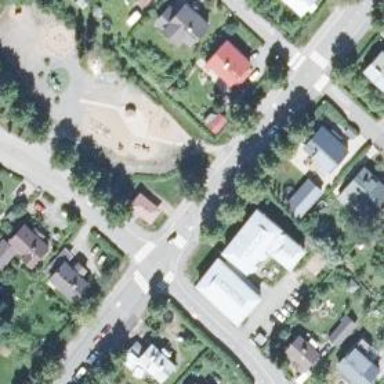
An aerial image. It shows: Crossing on the road.